Question: I have added some values under every auto generated keys and also added a child (example-student) corresponding to each key. Then I have added auto generated key with this child (student) and values. Now question is how I can get the values from this sequence? I am using model class for students.. Is it possible?

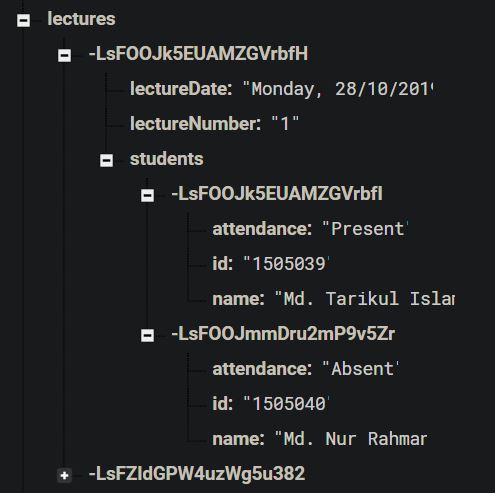
Answer: To read this data, and then process it in your app, you can do something like this:
'''
DatabaseReference rootRef = FirebaseDatabase.getInstance().getRef();
DatabaseReference lecturesRef = rootRef.child("lectures");
lecturesRef.addListenerForSingleValueEvent(new ValueEventListener() {
@Override
public void onDataChange(DataSnapshot snapshot) {
for (DataSnapshot lecureSnapshot: snapshot.getChildren()) {
System.out.println(lecureSnapshot.getKey());
System.out.println(lecureSnapshot.child("lectureDate").getValue(String.class));
for (DataSnapshot studentSnapshot: lecureSnapshot.child("students").getChildren()) {
System.out.println(studentSnapshot.getKey());
System.out.println(studentSnapshot.child("id").getValue(String.class));
}
}
}
@Override
public void onCancelled(DatabaseError databaseError) {
throw databaseError.toException();
}
}
'''
The above code shows how to:
- - - - -